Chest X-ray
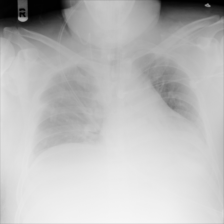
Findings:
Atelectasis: positive
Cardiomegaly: negative
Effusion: positive
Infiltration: negative
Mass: negative
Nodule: negative
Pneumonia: negative
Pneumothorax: negative
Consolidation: negative
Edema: negative
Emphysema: negative
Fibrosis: negative
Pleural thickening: negative
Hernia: negative